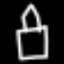
Label: octagon